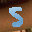
Label: 5